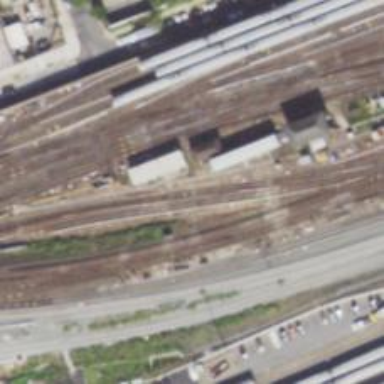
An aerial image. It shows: Electrified rail for trains.